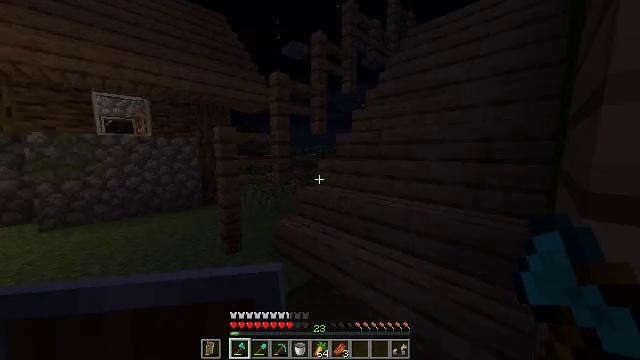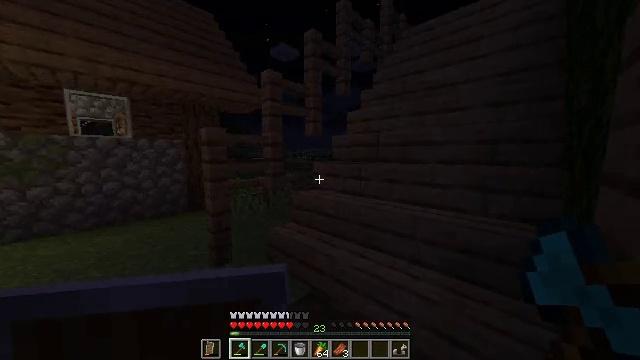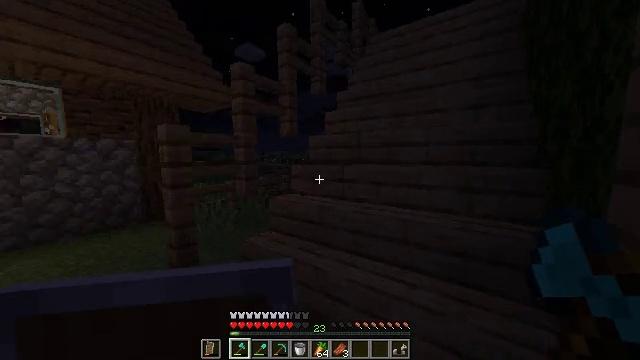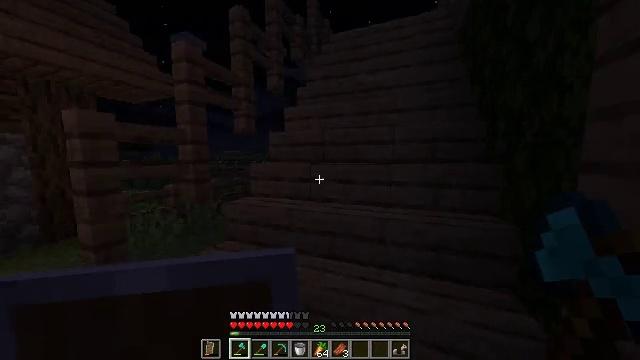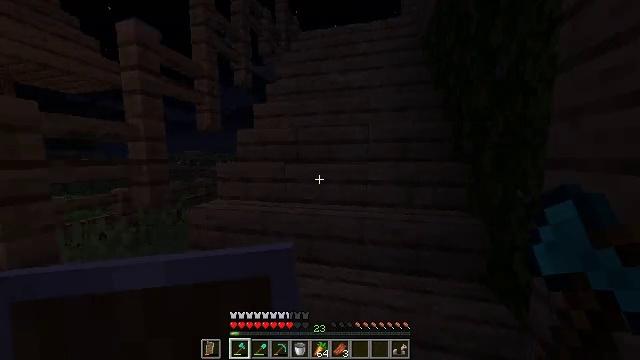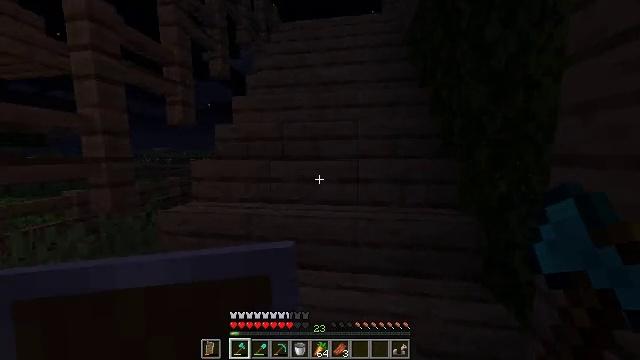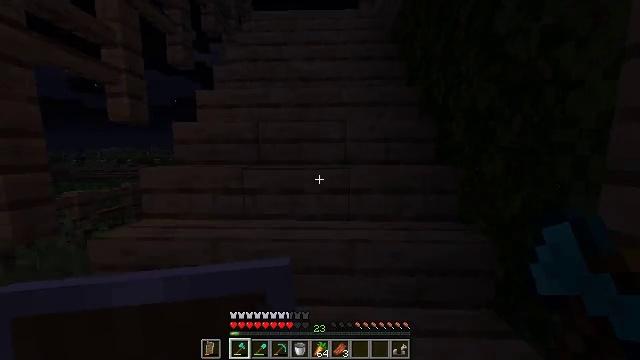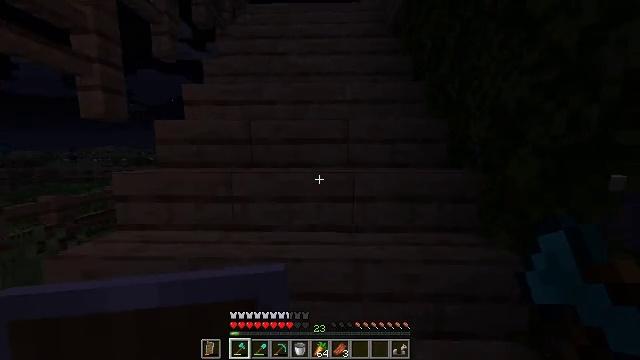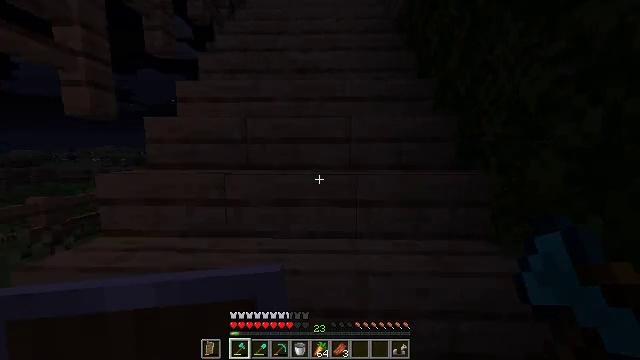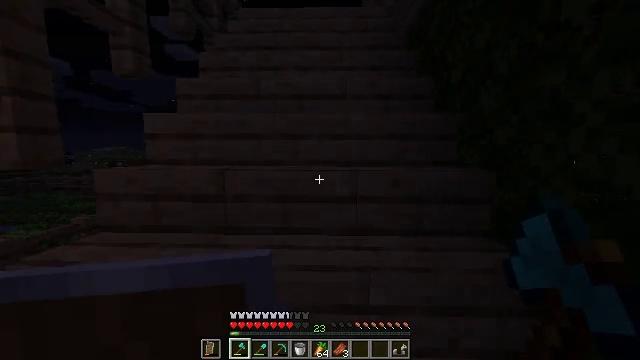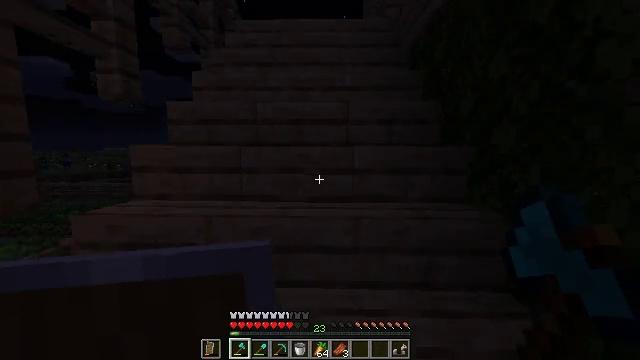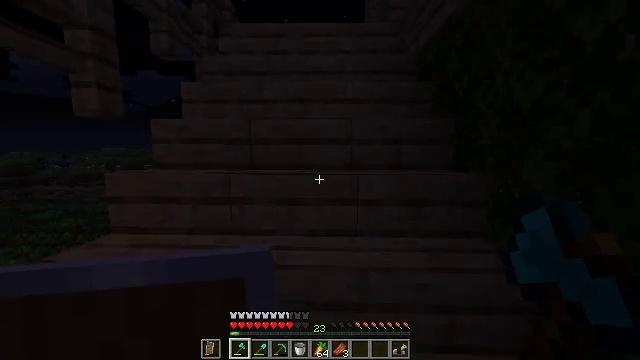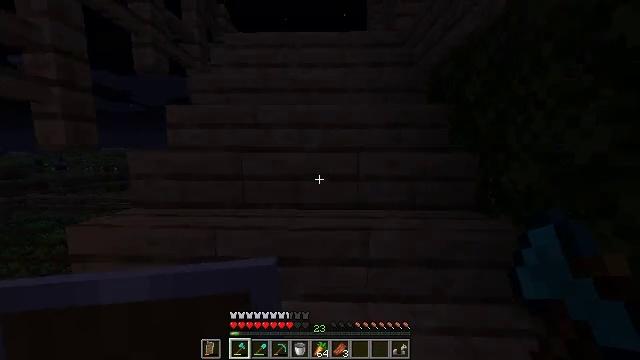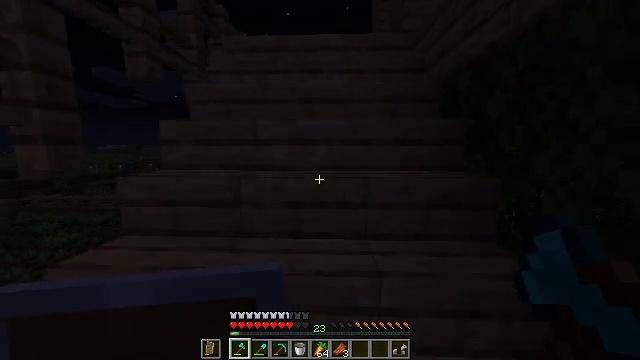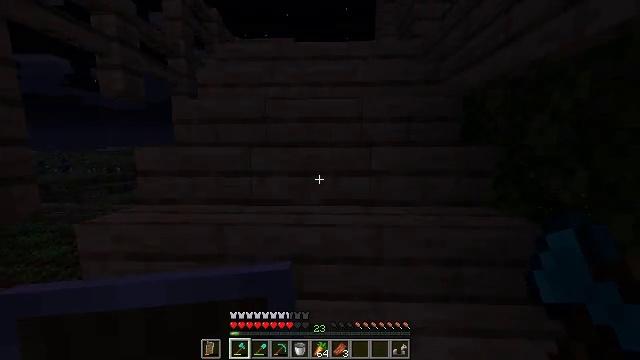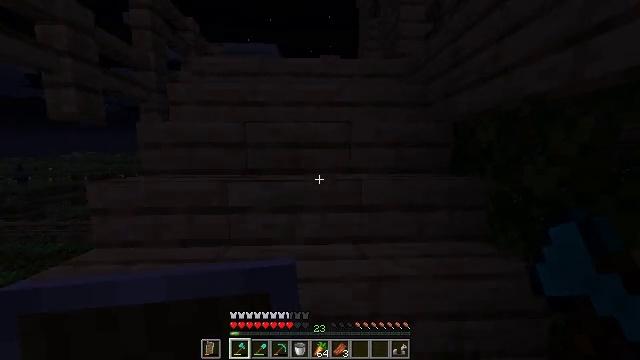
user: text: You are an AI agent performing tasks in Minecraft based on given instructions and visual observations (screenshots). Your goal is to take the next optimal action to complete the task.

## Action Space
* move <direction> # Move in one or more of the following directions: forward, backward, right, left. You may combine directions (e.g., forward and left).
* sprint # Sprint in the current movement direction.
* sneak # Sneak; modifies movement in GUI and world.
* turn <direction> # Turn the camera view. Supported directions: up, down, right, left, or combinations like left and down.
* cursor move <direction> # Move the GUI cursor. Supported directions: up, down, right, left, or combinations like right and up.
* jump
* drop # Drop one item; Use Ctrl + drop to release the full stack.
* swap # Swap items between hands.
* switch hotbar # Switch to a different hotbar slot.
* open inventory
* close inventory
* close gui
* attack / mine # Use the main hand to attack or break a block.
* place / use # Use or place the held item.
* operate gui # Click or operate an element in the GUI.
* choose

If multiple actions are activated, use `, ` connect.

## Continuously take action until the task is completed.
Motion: motion action
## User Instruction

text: Attack the spruce planks to recycle them.
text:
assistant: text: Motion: move forward and move left, sprint, turn right
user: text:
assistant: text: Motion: move forward and move left, sprint, turn right
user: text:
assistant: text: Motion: move forward and move left, sprint, turn right
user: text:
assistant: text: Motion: move forward, sprint, turn right
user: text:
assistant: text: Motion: move forward, sprint, turn right
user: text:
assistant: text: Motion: move forward, sprint, turn right
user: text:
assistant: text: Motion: move forward, sprint
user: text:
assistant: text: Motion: move forward, sprint
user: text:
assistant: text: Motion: move forward, sprint
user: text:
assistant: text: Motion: move forward, sprint
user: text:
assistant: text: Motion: move forward, sprint
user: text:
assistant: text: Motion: move forward, sprint
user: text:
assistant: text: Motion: move forward, sprint, turn down
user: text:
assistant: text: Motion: move forward, sprint
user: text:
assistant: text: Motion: move forward, sprint, turn right and up
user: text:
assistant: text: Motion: move forward, sprint, turn right and up
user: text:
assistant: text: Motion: move forward, sprint
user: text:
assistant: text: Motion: move forward, sprint
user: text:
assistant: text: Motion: move forward, sprint
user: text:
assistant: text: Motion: move forward, sprint
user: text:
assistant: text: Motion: move forward, sprint, turn right
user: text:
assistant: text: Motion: move forward, sprint, turn right
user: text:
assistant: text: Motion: move forward, sprint, turn right and down
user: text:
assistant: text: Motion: move forward, sprint, turn right
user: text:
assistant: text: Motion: move forward, sprint, turn right
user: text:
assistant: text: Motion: move forward, sprint
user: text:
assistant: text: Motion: move forward, sprint
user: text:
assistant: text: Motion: move forward, sprint, turn down
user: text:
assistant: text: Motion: move forward, sprint, turn down
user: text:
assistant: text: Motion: move forward, sprint, turn right and down